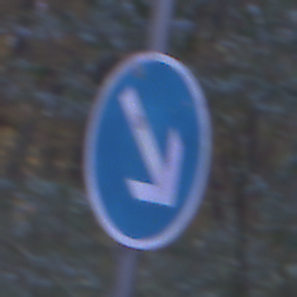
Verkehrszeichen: VorgeschriebeneVorbeifahrtRechts
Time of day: Night
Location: Outdoor (Suburban)
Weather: PartlyCloudy
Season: NotSpecified
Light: Artificial